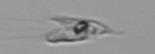
Label: Chrysochromulina_lanceolata